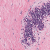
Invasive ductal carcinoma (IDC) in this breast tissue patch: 0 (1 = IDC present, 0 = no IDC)